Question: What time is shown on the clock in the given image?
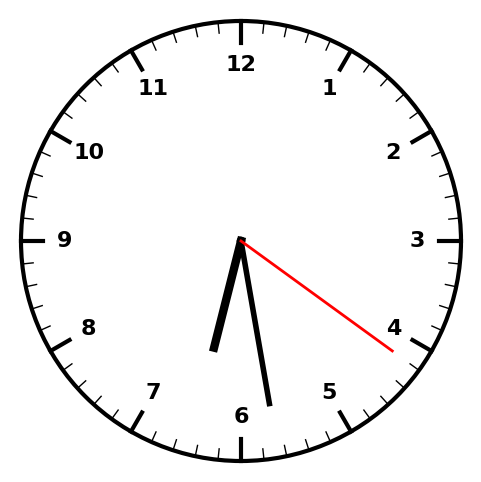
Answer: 06:28:21